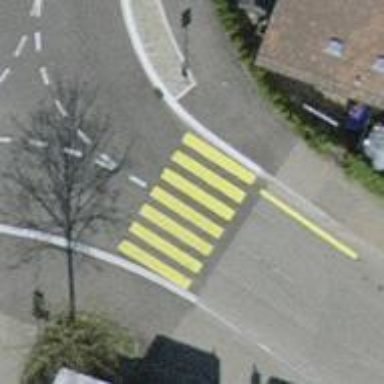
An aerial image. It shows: Marked zebra crossing on the road.